Question: I have showing 5 to 8 items in the 'UITableView'. But 'Separator' line showing empty cells also. There are no value on that empty cells. Why 'Separator' line showing on these empty cells? I choose the 'Separator' value is 'Single Line' in Interface Builder. How to show 'Separator' line for currently displaying cells in the 'UITableView' using MonoTouch?
Look at the screenshot. I have showing 5 items in the 'UITableView'. But separator showing all the cells of 'UITableView'. I need separator line for used cells in the 'UITableView'.

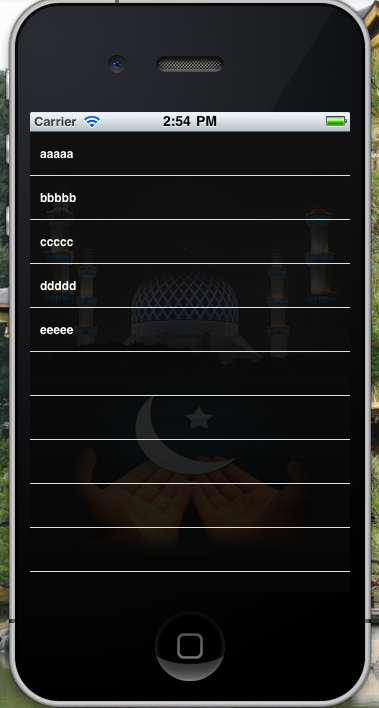
Answer: If I understand you correctly, you want to eliminate empty cells from your 'UITableView'?
If yes, do this to clear out the empty cells/space below your data:
'''
/// <summary>
/// Removes empty lines below a tableview. Attention: calls the table's delegate implicitly, so make sure it is initialized.
/// </summary>
public static void ClearEmptyTableViewSpacers ( UITableView oTableView )
{
UIView oViewSpacerClear = new UIView (new System.Drawing.RectangleF (0, 0, oTableView.Frame.Width, 10));
oViewSpacerClear.BackgroundColor = UIColor.Clear;
oTableView.TableFooterView = oViewSpacerClear;
}
'''